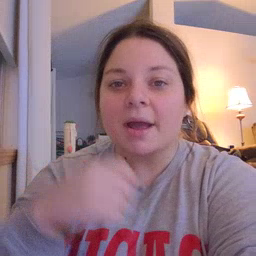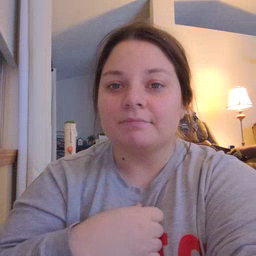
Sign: dry